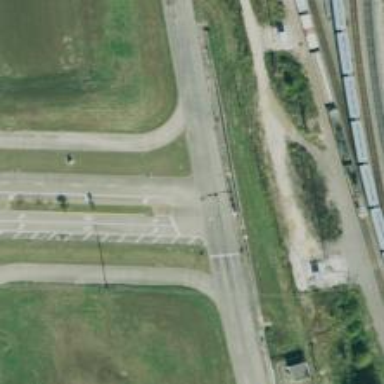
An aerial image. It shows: Trunk link highway with asphalt surface.